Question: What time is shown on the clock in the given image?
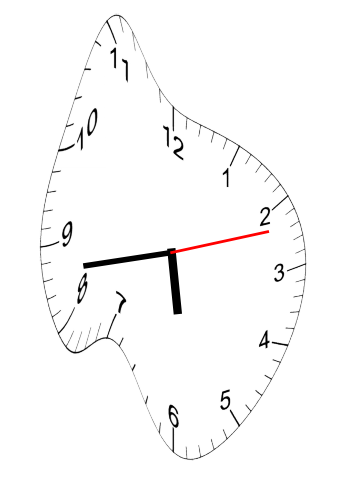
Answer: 05:43:12